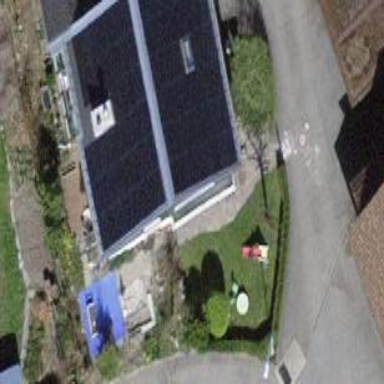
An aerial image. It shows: Solar power generator.